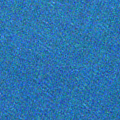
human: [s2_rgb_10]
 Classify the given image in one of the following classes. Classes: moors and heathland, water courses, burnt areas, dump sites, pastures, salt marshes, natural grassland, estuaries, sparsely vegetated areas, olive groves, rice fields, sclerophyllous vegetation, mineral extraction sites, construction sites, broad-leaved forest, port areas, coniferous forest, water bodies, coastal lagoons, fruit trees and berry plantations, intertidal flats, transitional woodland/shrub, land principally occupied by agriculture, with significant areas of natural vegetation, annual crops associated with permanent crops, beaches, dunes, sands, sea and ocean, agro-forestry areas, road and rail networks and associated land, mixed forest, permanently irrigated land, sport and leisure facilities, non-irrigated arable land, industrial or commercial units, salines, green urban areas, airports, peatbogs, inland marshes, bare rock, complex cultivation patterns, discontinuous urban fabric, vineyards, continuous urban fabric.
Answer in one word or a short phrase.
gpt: sea and ocean